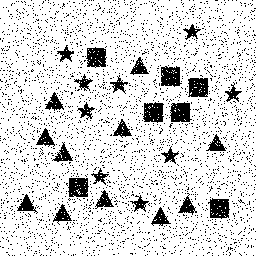
Squares: 7
Triangles: 11
Stars: 9
Total shapes: 27